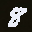
Label: 8